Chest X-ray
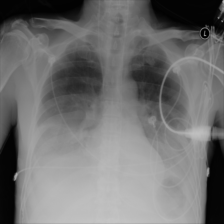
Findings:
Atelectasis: positive
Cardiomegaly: negative
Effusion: positive
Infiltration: positive
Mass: negative
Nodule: negative
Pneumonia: negative
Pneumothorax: negative
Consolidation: negative
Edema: negative
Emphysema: negative
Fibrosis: negative
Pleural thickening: negative
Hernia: negative